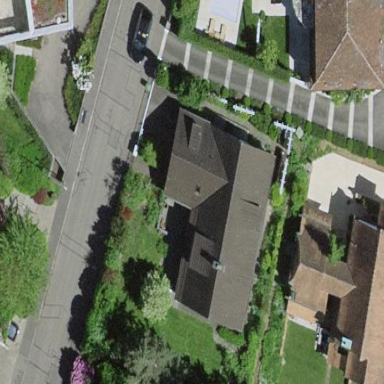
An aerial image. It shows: Simple and straightforward house.